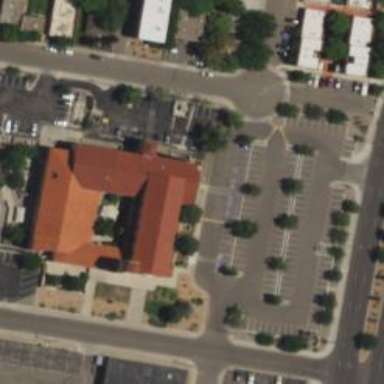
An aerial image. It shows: Place of worship.